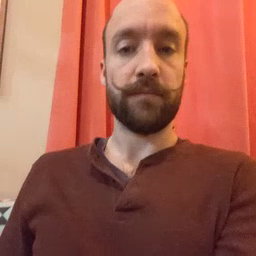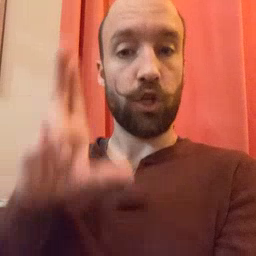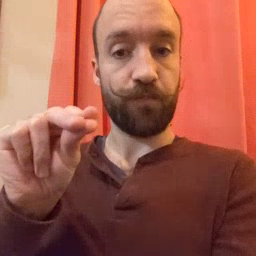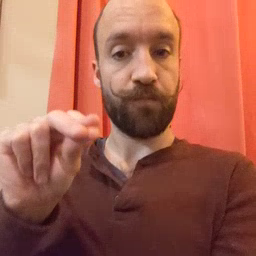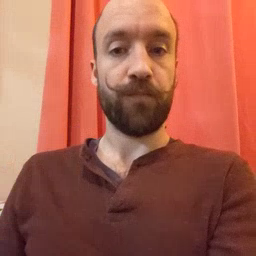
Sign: no